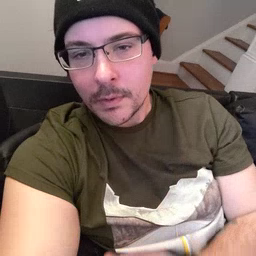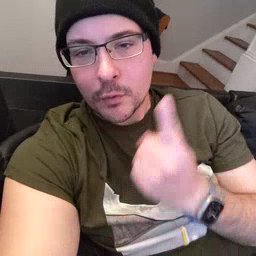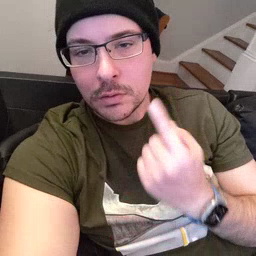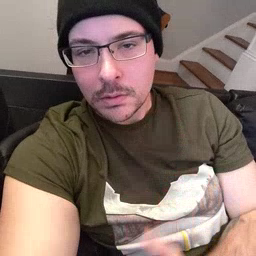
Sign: first